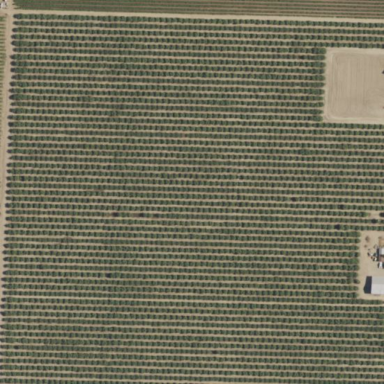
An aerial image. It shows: Vineyard.